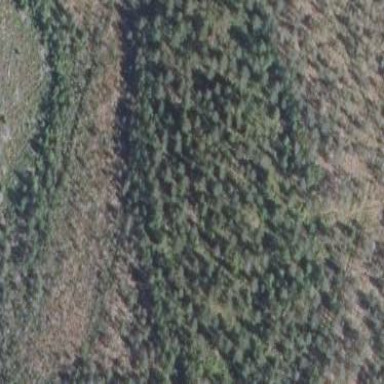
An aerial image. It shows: Woodland with needle-leaved trees.